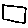
Label: square